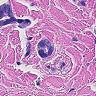
Metastatic tissue present: yes